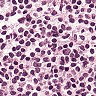
Metastatic tissue present: no